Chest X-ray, PA view. Patient: 38 years old, sex M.
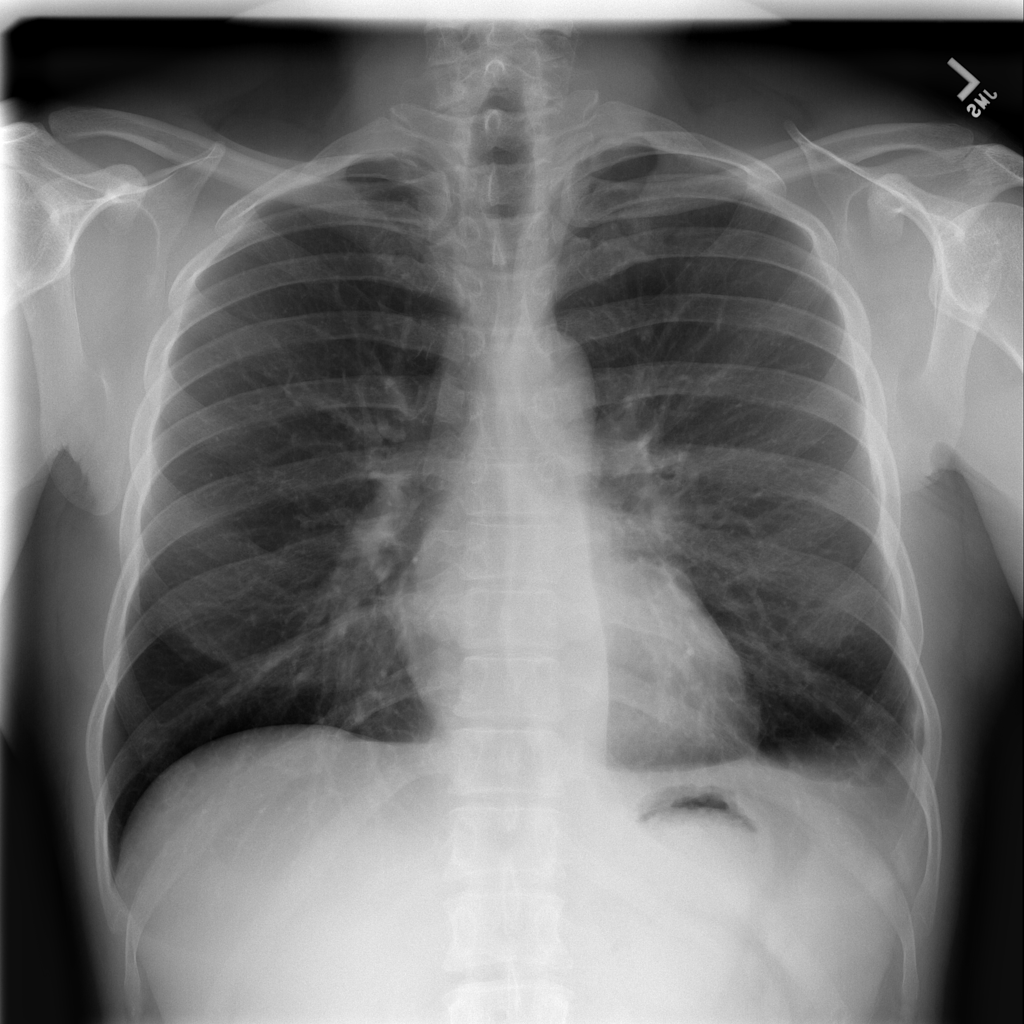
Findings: Consolidation, Effusion, Infiltration